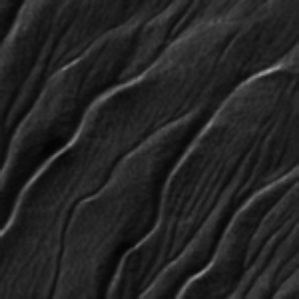
Label: frost